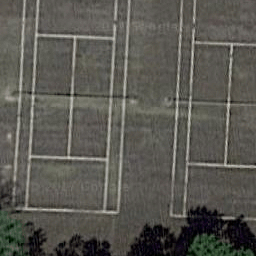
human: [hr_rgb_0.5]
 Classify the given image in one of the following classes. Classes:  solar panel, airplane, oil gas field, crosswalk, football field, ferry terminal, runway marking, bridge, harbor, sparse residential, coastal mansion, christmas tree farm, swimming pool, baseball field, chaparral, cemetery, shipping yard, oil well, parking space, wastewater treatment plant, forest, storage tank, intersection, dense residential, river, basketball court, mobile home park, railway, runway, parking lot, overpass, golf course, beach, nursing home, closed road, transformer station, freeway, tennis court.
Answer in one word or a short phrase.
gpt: tennis court